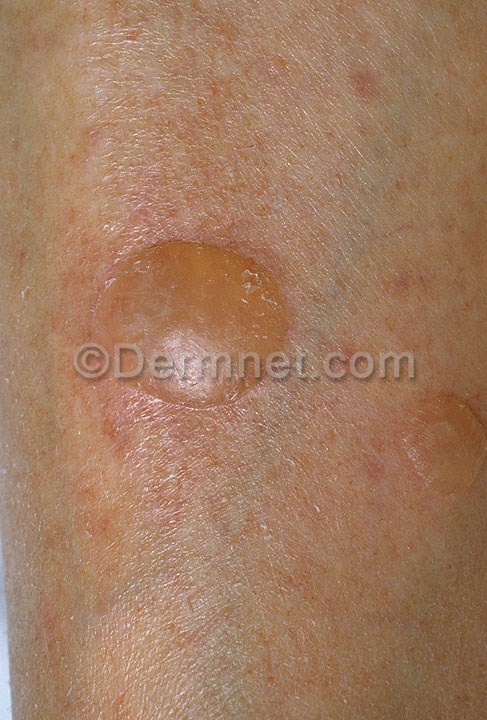
Disease: Bullous Disease Photos